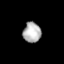
Tissue: lung
Cell type: Epithelial cells
Senescence score: 0.1772
Nuclear area (px): 355
Mean DAPI intensity: 177.932